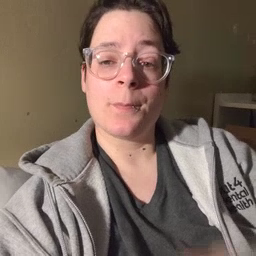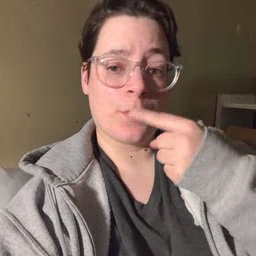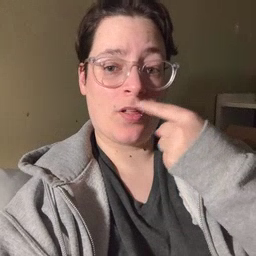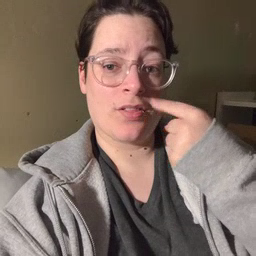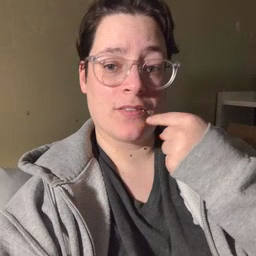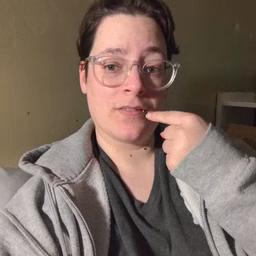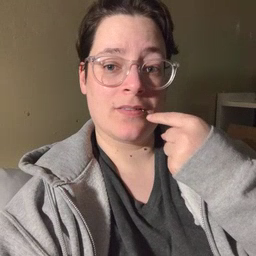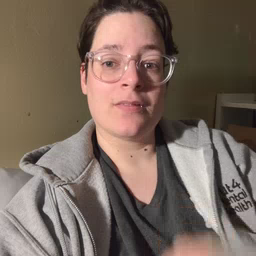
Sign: mouth